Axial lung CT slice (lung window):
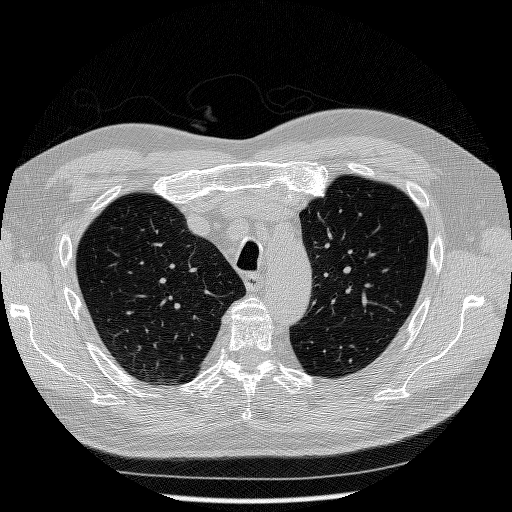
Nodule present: no